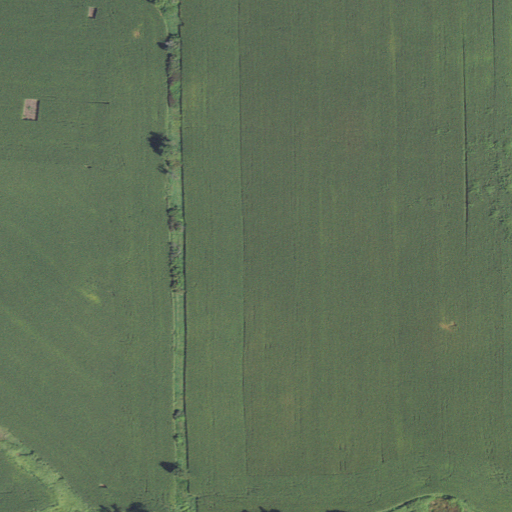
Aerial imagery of plain(s) in Wisconsin named Coon Prairie containing only cultivated crops